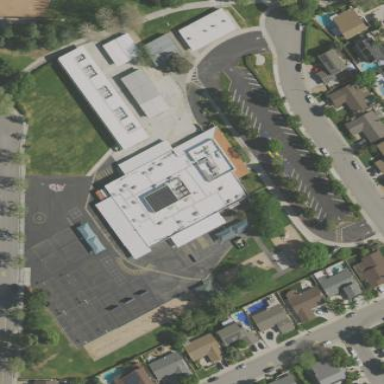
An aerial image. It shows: School.